Question: I have an Array nested withing an Object that's inside an Object which is also in an Object.
My original data structure was malformed, so here is a screen cap of console.log(data):

This is being returned from an AJAX request and I'm having issue with getting to the array. The trick is that it will not always return 3 arrays per parent object, the amount of arrays is dependent on "length", or rather, "length" is a reflection of how many arrays to expect in each object that contains arrays. "OID" is the name of each array for both the "th" and "uh" objects.
There also happen to be several main objects, which are iterated with 'for(var i in data)'
I've tried something like:
'''
for(var i in data) {
for(var x in data[i].clicks) {
//And now I'm lost here
//I've tried getting the name of the Array from "OID"
//and going from there, that failed miserably.
}
}
'''
How can I get at the contents of each of those arrays, it would be best if this can be done without knowing the name, quantity or length of said arrays.
Thanks in advance.
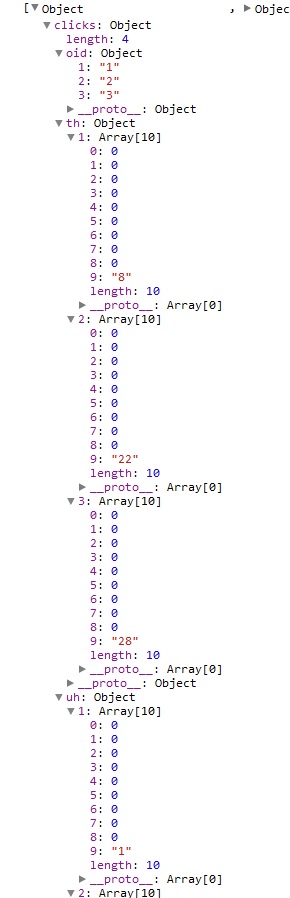
Answer: Your question and data structure is not very clear and I'm not familiar with the syntax you've used to declare your arrays, it seems incorrect to me.
If you intended your data structure be
'''
data={
"Clicks": {
"length": 3, //Can be between 0-3
"OID": {
1: "1",
2: "2",
3: "3"
},
"th": {
1: [
null,
null,
null,
null
],
2: [
null,
null,
null,
null
],
3: [
null,
null,
null,
null
]
},
"uh": {
1: [
null,
null,
null,
null
],
2: [
null,
null,
null,
null
],
3: [
null,
null,
null,
null
]
}
}
};
'''
and what you want to do is to iterate over all the elements in 'th' and 'uh' where the key comes from the entries in 'OID', you should be doing something like
'''
for(var i = 1; i <= data.Clicks.length; i++){
data.Clicks.th[data.Clicks.OID[i]];
data.Clicks.uh[data.Clicks.OID[i]];
}
'''
---
However, if your keys are not going to be anything but numbers, it seems like you might be better served by returning an array of arrays for each of 'th' and 'uh':
'''
data={
"Clicks": {
"th": [
[
null,
null,
null,
null
],
[
null,
null,
null,
null
],
[
null,
null,
null,
null
]
],
"uh": [
[
null,
null,
null,
null
],
[
null,
null,
null,
null
],
[
null,
null,
null,
null
]
]
}
};
'''
and access it as
'''
//assuming th and uh are of the same length always
for(var i = 1; i <= data.Clicks.th.length; i++){
data.Clicks.th[i];
data.Clicks.uh[i];
}
'''